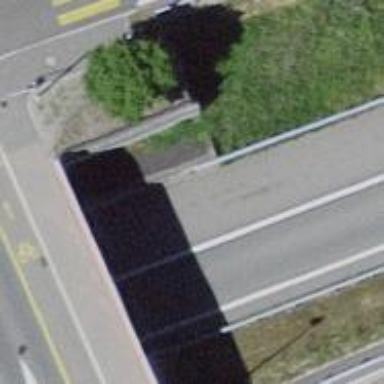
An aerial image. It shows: Guard rail.